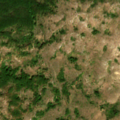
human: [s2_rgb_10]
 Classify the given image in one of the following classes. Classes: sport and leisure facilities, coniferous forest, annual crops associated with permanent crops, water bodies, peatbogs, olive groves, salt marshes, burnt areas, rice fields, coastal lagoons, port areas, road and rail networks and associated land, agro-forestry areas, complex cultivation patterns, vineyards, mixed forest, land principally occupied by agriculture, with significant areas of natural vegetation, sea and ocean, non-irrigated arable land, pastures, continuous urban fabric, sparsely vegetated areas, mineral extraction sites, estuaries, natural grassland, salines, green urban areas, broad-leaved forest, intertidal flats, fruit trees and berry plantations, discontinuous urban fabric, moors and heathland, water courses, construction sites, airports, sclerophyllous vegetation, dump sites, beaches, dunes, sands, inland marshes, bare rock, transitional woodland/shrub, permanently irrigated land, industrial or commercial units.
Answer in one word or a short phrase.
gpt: broad-leaved forest, natural grassland, transitional woodland/shrub